Question: Count the number of objects in the diagram.
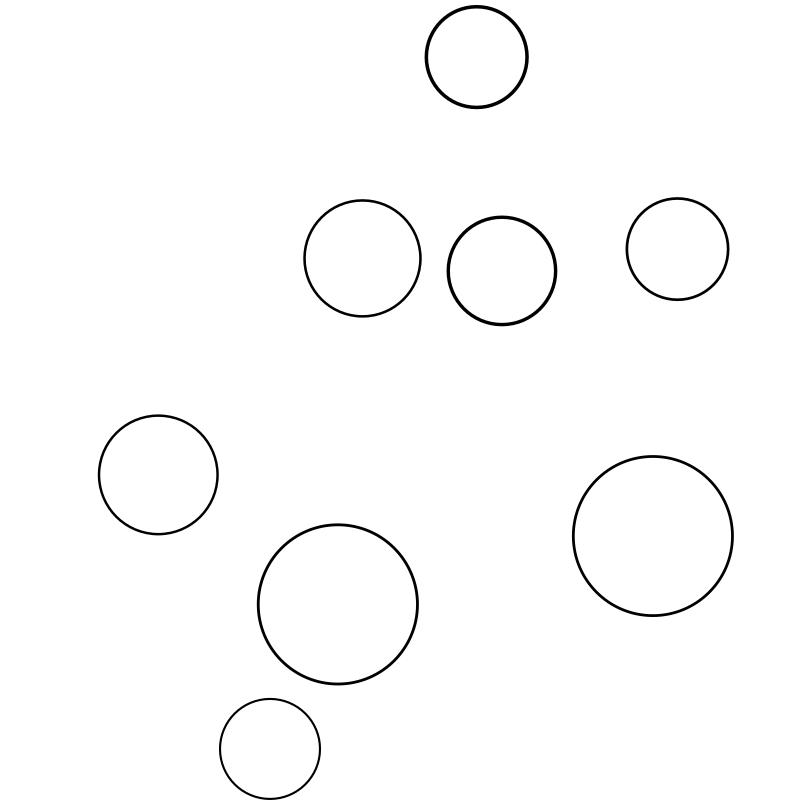
Answer: 8